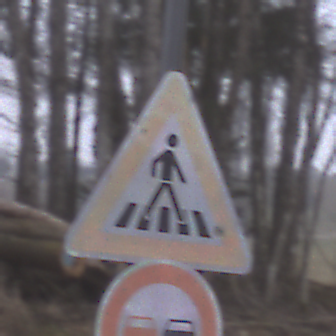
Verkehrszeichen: FussgaengerueberwegLinks
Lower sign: Ueberholverbot
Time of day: Midday
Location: Outdoor (Nature)
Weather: Overcast
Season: Autumn
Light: Natural